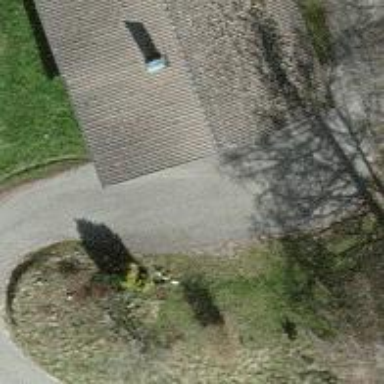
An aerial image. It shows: Driveway.